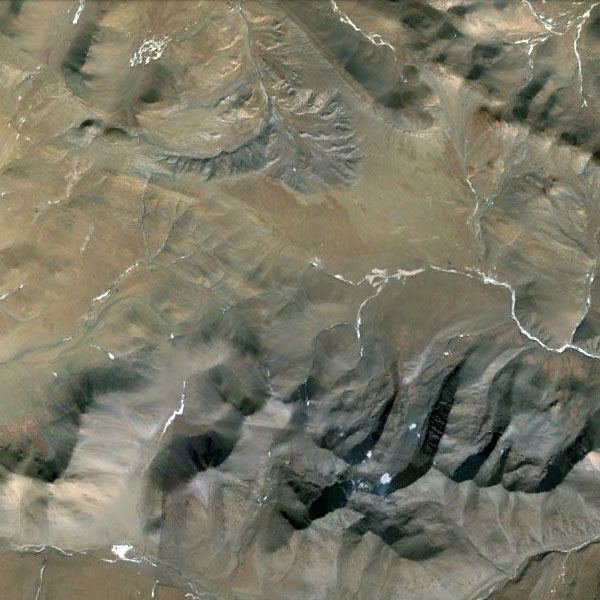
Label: Mountain